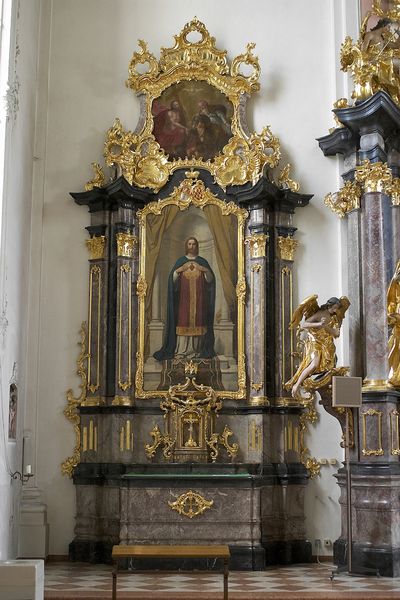
Titel: St. Peter in Mainz
Künstler: Johann Valentin Thomann
Standort: Mainz (EU - D - RP)
Schlagwörter: gemälde, mann, umhang, marmor, schmuck, säule, barock, sockel, herr, kirche, gewand, gold, krone, renaissance, rokoko, engel, bank, könig, kerze, schild, kreuz, dom, kabel, altar, kerzenhalter, heiligenschein, nimbus, christus, jesus, monstranz, kapelle, konkav, konvex, prunk, altarbild, michael, mamor, taufbecken, tabernakel, steckdose, mormor